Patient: sex M, age 46
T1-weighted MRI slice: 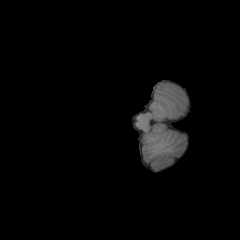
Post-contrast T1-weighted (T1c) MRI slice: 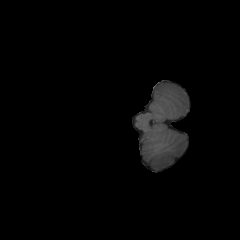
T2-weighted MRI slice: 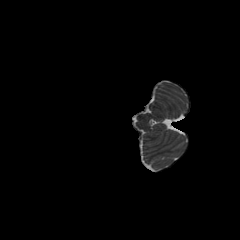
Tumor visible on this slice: no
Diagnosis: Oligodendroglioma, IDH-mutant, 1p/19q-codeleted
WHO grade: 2